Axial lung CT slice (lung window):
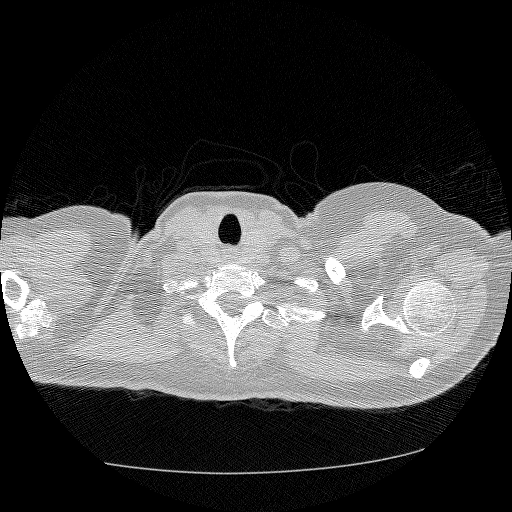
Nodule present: no